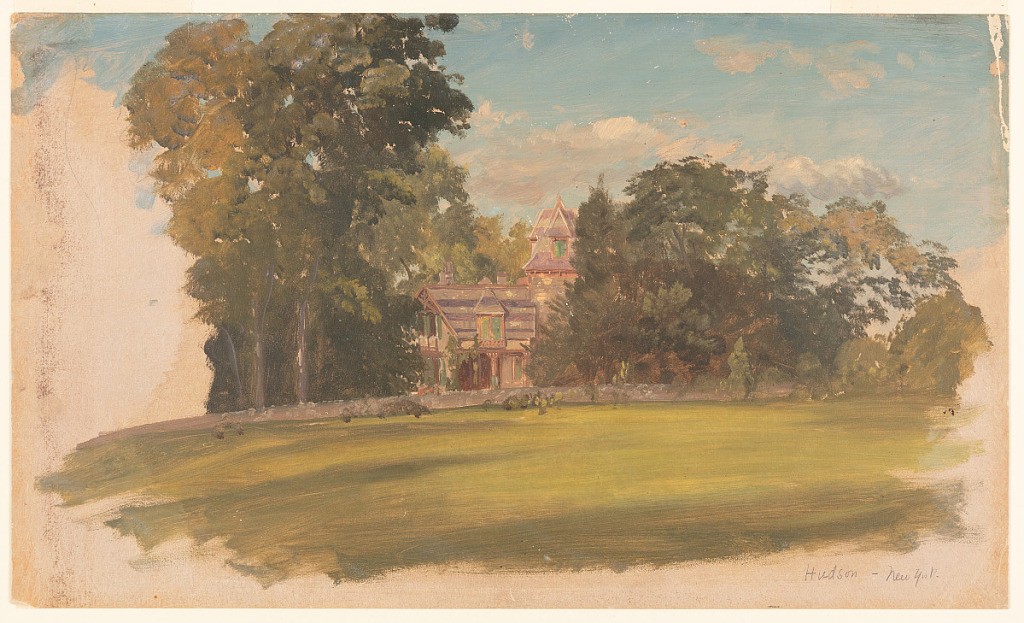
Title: House in Hudson, New York
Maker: Frederic Edwin Church, American, 1826–1900
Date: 1880–85
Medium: Brush and oil, graphite on paperboard
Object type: Drawing
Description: Landscape and architecture sketch of an ornate home with a tower in Hudson, New York. Centrally placed, the house is flanked by groups of lush trees while a green, slightly shadowed, and lawn spreads before it in the foreground. Oil sketching gives way to graphite along the left, bottom, and lower right margins, where the creamy color of the paperboard is visible.